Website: home-depot
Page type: review-order
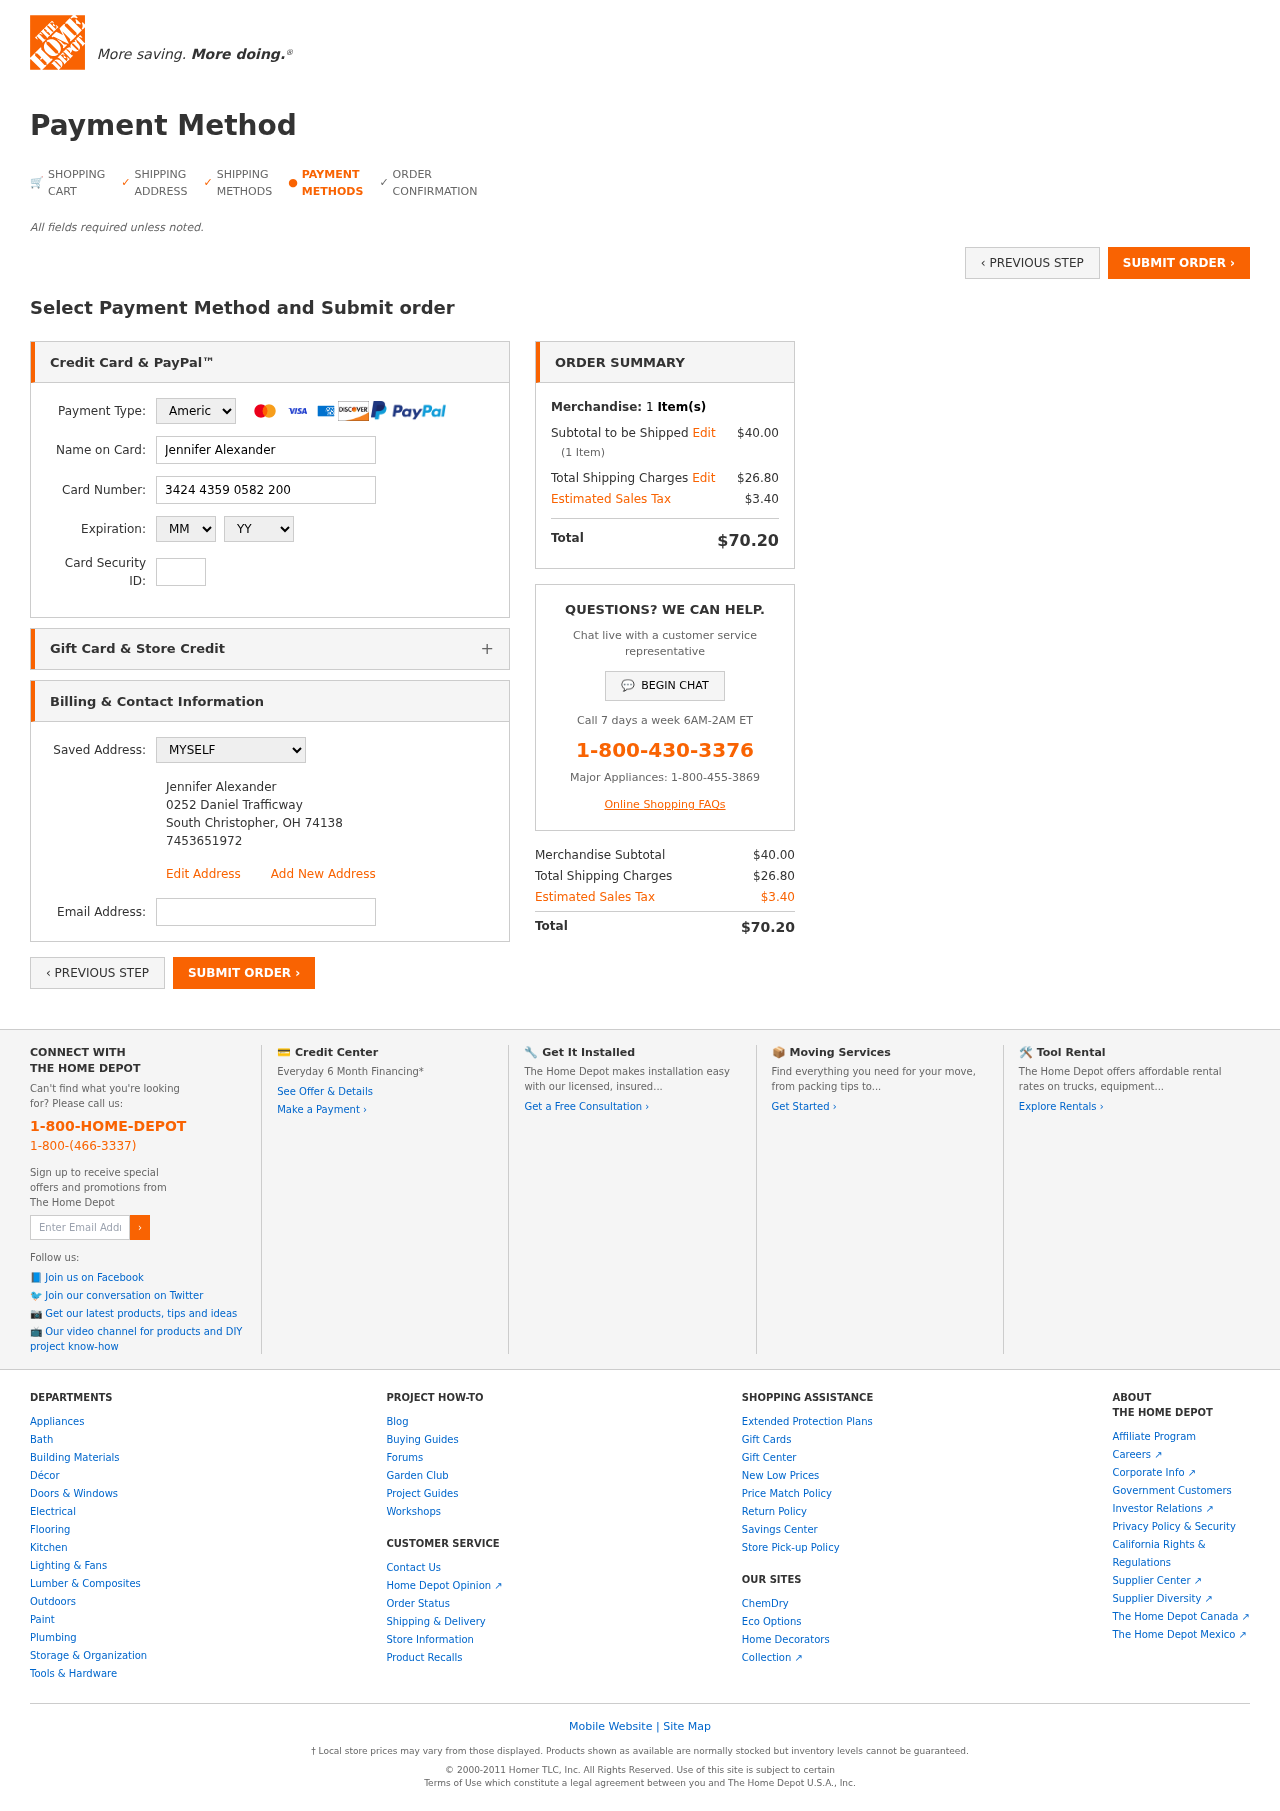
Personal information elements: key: PII_CARD_CVV
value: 1054
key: PII_CARD_EXPIRY_MONTH
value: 12
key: PII_CARD_EXPIRY_YEAR
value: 30
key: PII_CARD_NUMBER
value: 3424 4359 0582 200
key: PII_CARD_TYPE
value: American Express
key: PII_EMAIL
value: jalexander@hotmail.com
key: PII_FULLNAME
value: Jennifer Alexander
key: PII_FULLNAME2
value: Jennifer Alexander
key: PII_STREET2
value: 0252 Daniel Trafficway
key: PII_CITY2
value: South Christopher
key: PII_STATE_ABBR2
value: OH
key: PII_POSTCODE2
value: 74138
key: PII_PHONE2
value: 7453651972
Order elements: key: ORDER_NUM_ITEMS
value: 1
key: ORDER_SUBTOTAL
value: $40.00
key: ORDER_NUM_ITEMS2
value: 1
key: ORDER_SHIPPING_COST
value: $26.80
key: ORDER_TAX
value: $3.40
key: ORDER_TOTAL
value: $70.20
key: ORDER_SUBTOTAL2
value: $40.00
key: ORDER_SHIPPING_COST2
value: $26.80
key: ORDER_TAX2
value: $3.40
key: ORDER_TOTAL2
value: $70.20